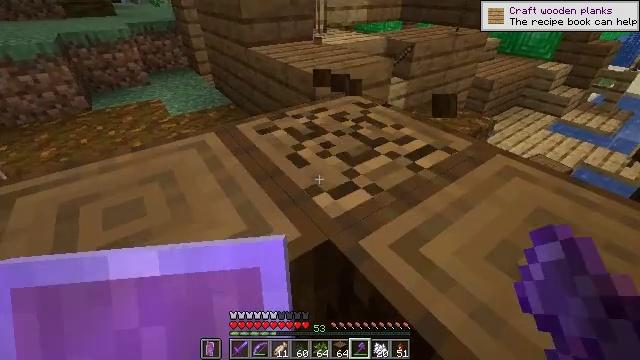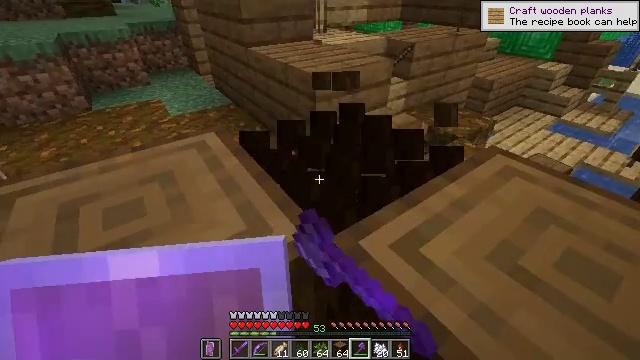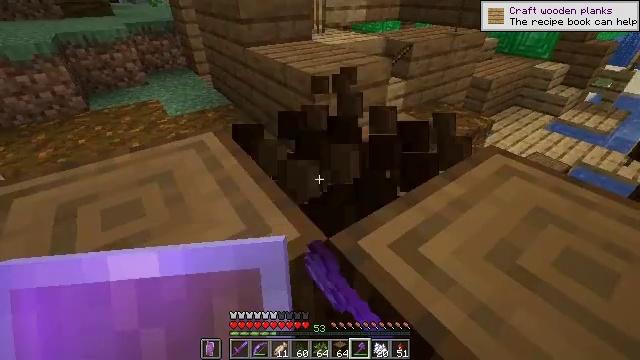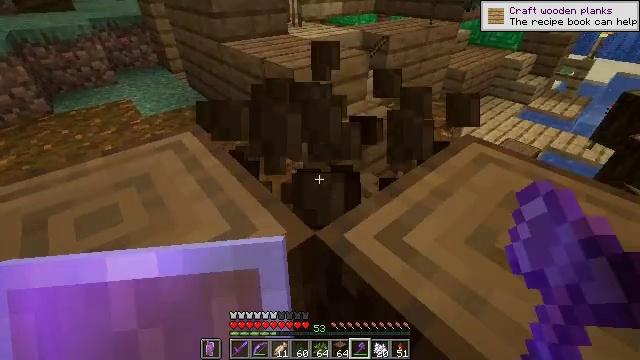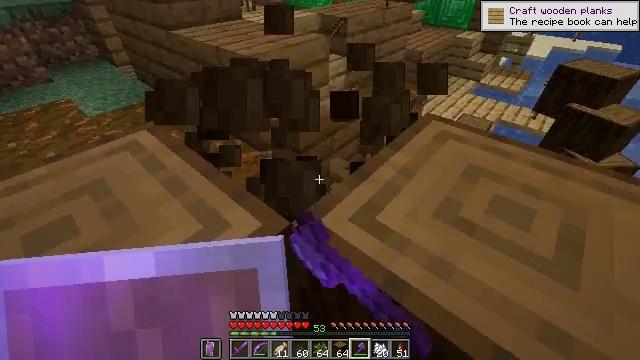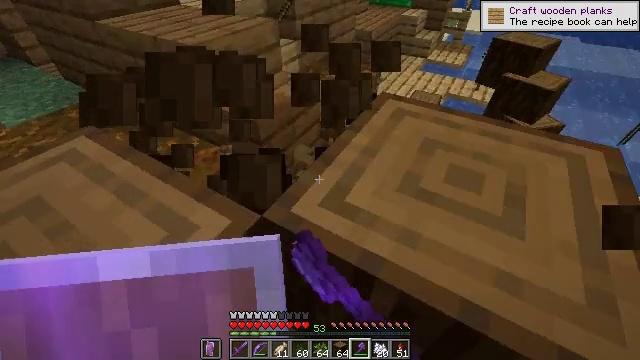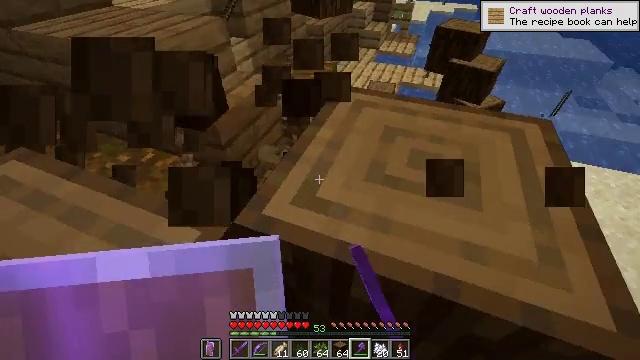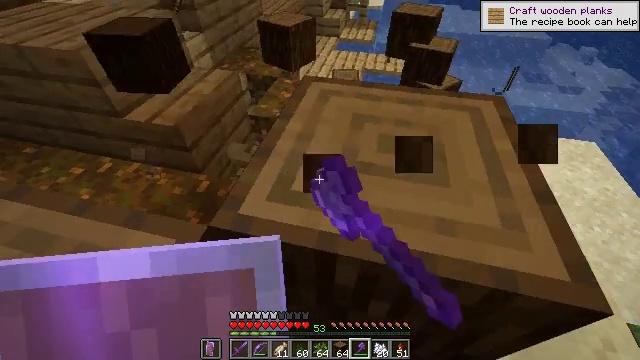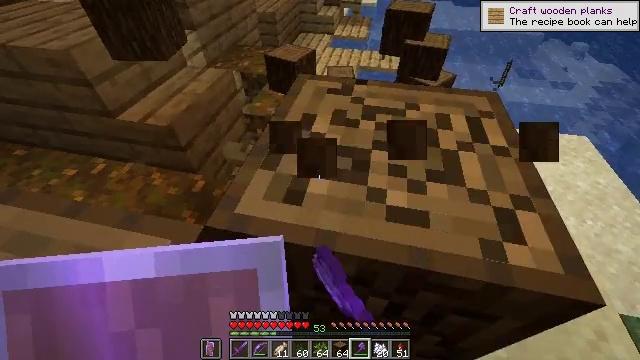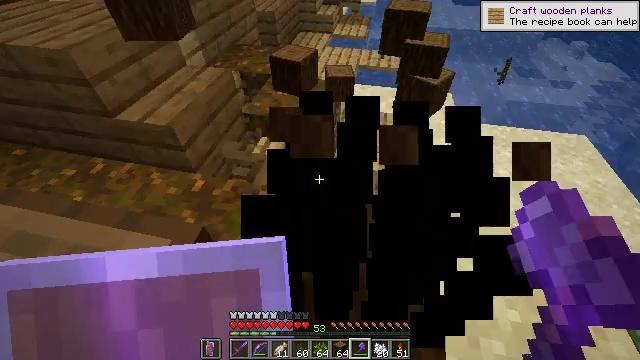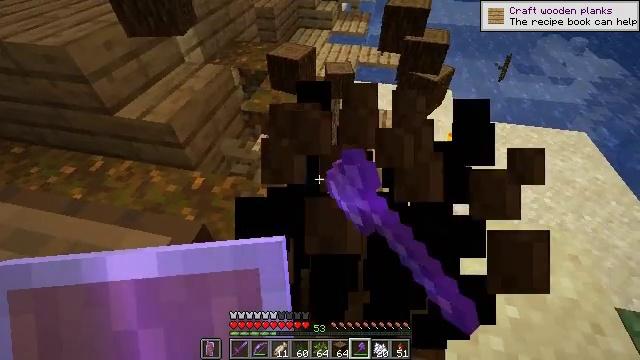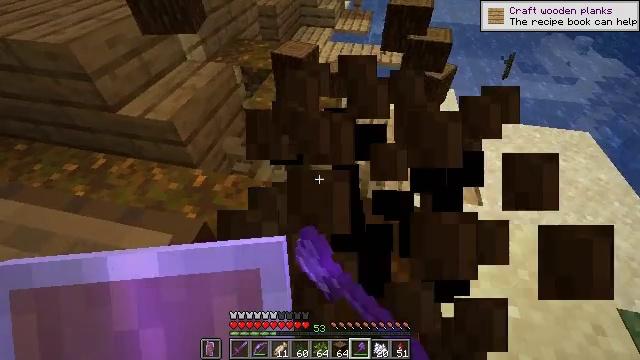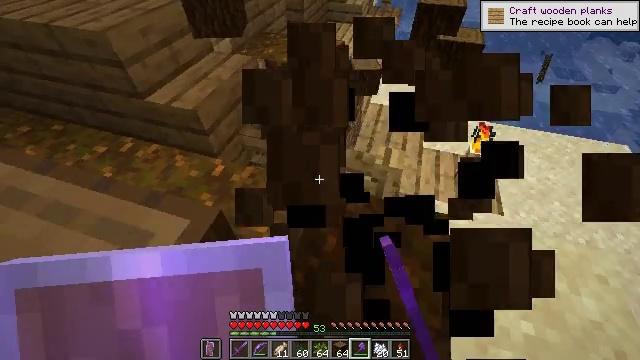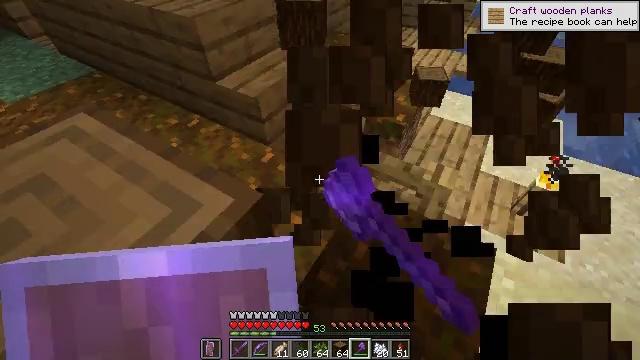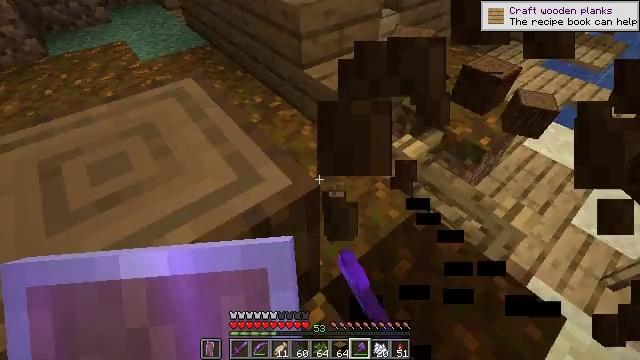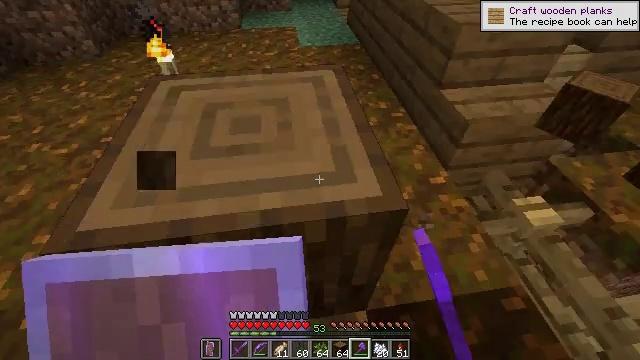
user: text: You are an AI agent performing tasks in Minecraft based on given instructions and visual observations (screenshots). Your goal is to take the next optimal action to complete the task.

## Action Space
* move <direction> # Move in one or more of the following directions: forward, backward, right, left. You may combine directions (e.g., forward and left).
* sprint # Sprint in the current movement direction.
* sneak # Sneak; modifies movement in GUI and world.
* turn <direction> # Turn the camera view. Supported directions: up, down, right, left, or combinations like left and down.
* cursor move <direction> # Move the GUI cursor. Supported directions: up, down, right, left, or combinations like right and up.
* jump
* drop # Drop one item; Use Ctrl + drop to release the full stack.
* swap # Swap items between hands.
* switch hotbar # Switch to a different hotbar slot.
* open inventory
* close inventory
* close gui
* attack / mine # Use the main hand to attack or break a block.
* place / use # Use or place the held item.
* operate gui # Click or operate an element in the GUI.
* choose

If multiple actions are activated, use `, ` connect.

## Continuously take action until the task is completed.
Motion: motion action
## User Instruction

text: Break the spruce log from the tree.
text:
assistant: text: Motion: attack / mine
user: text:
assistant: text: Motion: attack / mine
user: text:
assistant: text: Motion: turn right and down, attack / mine
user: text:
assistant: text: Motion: turn right and down, attack / mine
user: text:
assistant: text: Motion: turn right and down, attack / mine
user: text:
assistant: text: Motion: turn right, attack / mine
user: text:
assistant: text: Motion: turn right and down, attack / mine
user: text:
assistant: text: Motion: turn right, attack / mine
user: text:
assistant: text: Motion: attack / mine
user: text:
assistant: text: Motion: attack / mine
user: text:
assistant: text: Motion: attack / mine
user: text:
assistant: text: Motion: turn left, attack / mine
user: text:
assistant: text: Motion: turn left, attack / mine
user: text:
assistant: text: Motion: turn left, attack / mine
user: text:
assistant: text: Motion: turn left and up, attack / mine
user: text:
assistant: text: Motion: turn left, attack / mine
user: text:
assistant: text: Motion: turn left, attack / mine
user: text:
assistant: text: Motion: attack / mine
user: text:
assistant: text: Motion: attack / mine
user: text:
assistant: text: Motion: attack / mine
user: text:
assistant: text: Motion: attack / mine
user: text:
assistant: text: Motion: attack / mine